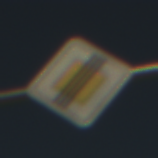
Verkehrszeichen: EndeVorfahrtsstrasse
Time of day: Midday
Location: Outdoor (Beach)
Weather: PartlyCloudy
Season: NotSpecified
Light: Natural